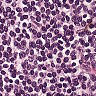
Metastatic tissue present: no